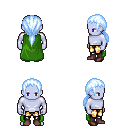
a pixel art fantasy rpg character, male body template, dark elf, purple skin, green cape, gold greaves, white cyan ponytail hairstyle, maroon shoes, four views (front, back, left, right), 2x2 character sprite sheet, small pixel art, hard edges, no anti-aliasing